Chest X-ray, PA view. Patient: 15 years old, sex M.
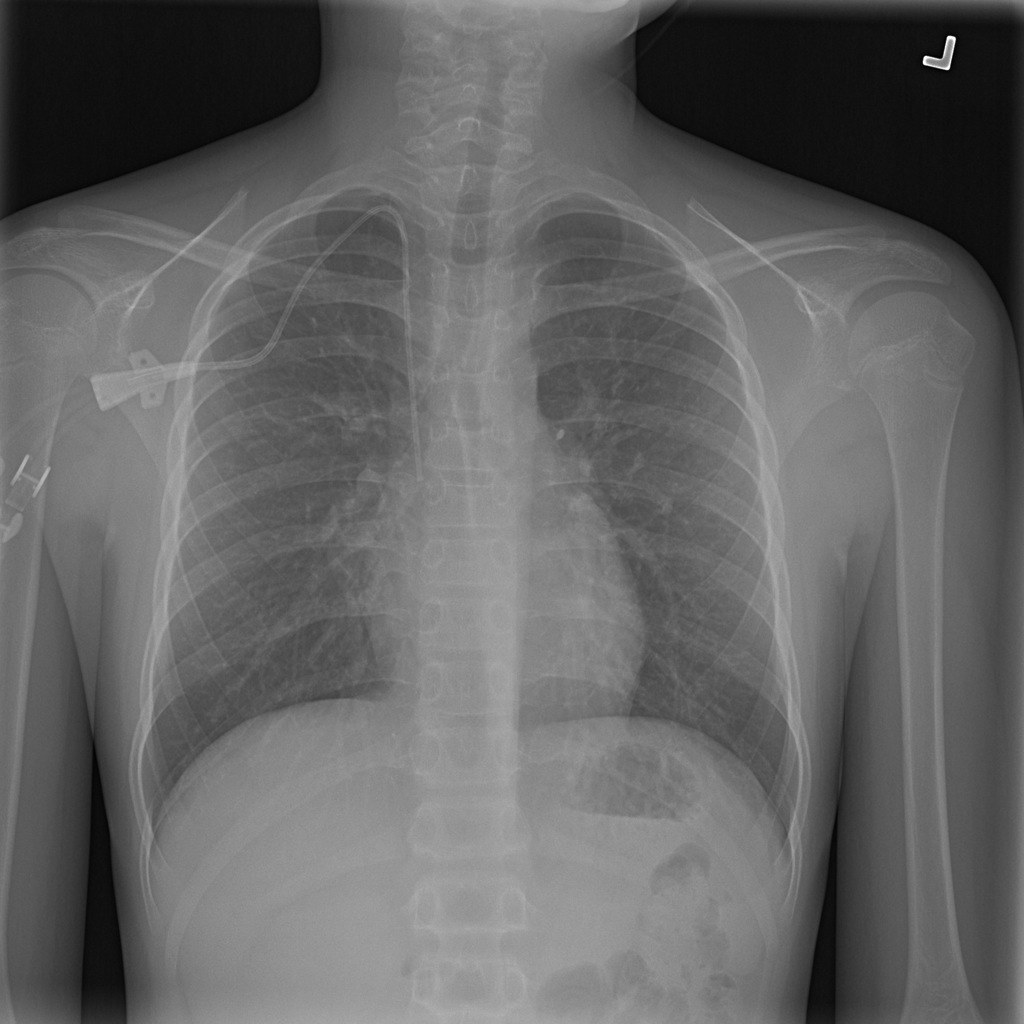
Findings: No Finding